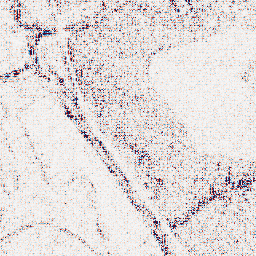
Category: wavelet
Decomposition family: wavelet_biorthogonal
Decomposition parameters: wavelet: bior4.4
level: 1
Upsampling method: linear_exact
Upsampling parameters: scale: 4
Upsampling scale: 4